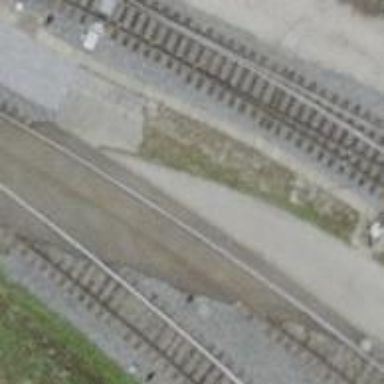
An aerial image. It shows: Railway level crossing.